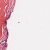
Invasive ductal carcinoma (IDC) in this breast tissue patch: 0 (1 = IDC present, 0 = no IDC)